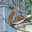
Label: 6